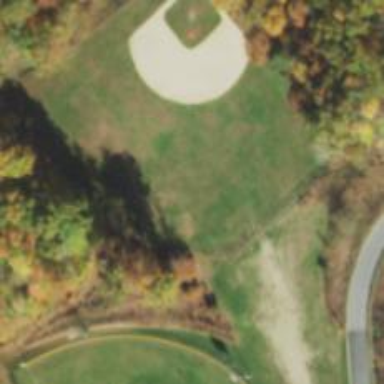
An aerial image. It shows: Baseball pitch for leisure land.